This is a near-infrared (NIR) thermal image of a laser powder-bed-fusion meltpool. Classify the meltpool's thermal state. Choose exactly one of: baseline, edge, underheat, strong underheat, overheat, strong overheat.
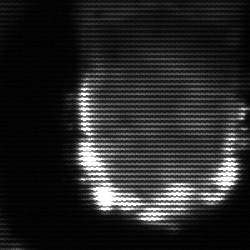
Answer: baseline